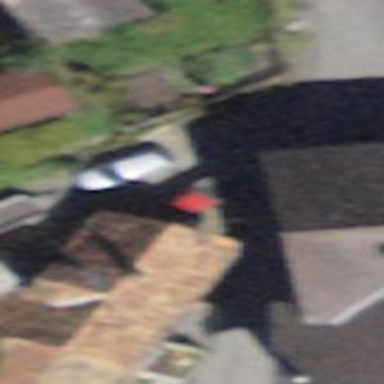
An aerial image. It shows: Rural barn.